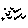
Label: bird